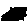
Label: car